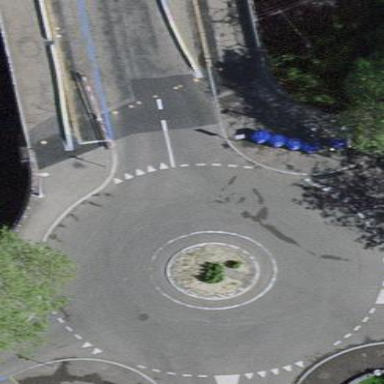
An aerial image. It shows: Unclassified asphalt road with roundabout junction.